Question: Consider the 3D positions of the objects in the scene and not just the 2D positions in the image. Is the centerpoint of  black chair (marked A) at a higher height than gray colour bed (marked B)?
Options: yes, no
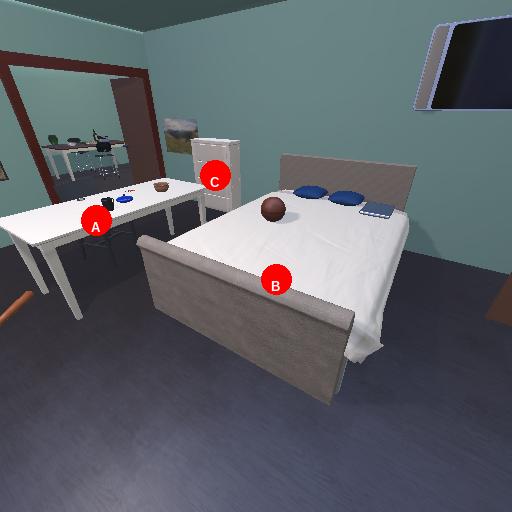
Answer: yes